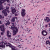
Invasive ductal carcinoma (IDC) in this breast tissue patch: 0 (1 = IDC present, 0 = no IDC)